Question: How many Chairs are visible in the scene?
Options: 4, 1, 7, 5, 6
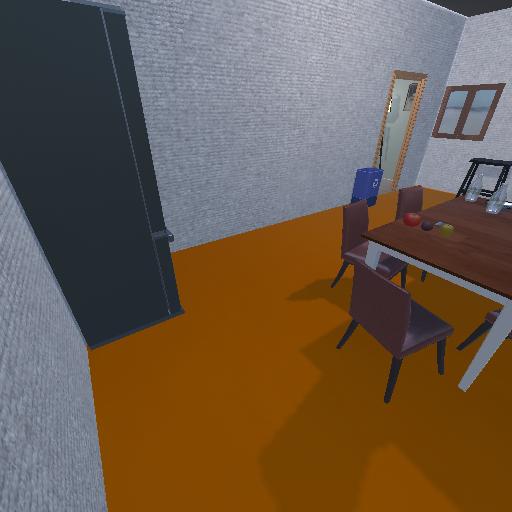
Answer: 4